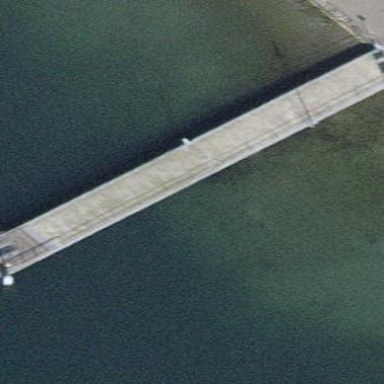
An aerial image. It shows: Pier with public transport platform for ferries.